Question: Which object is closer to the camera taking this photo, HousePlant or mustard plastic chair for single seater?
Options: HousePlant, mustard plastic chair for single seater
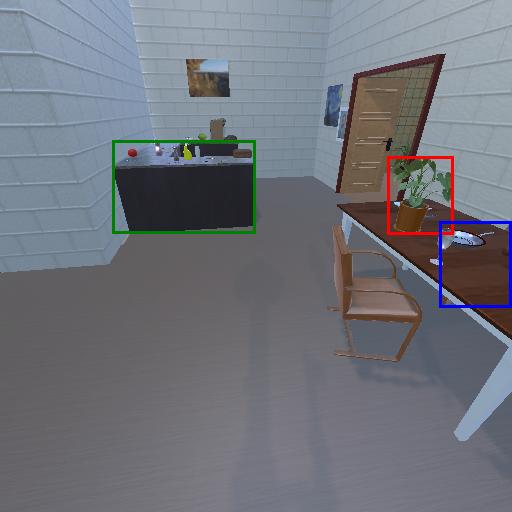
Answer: HousePlant